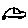
Label: car